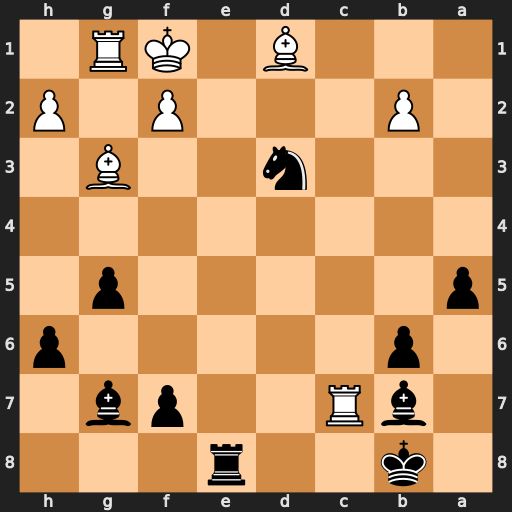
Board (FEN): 1k2r3/1bR2pb1/1p5p/p5p1/8/3n2B1/1P3P1P/3B1KR1
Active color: b
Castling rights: -
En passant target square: -
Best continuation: Re1#